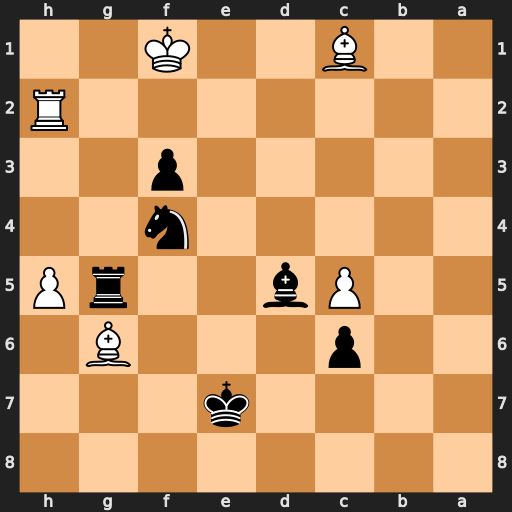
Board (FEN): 8/4k3/2p3B1/2Pb2rP/5n2/5p2/7R/2B2K2
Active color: b
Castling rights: -
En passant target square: -
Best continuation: Rg2 Bxf4 Bc4+ Ke1 f2+